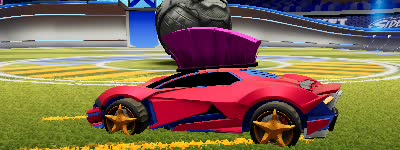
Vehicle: werewolf